Question: The column I'm interested in the dataframe looks like
'''
names=['nonsoluable water', 'water percentage 98% grade', 'special chemical with grade chlorine', 'name with value']
'''
There are other columns too. Those are just numbers/identifiers.
I need every row of the column to be checked if it has any value from the list:
'''
check_for_these = waters, grades, %, chemical
'''
If the column has any of those values from the list, I want it to flag the row in a new column.
I've tried this:
'''
df['names'].apply(lambda x: any([k in x for k in check_for_these]))
'''
but it raises errors/gives wrong output.
And the 'isin' function also raises errors:
'''
df['match'] = df["names"].isin(check_for_these)
print(df)
'''
I want the output to be like the image given below

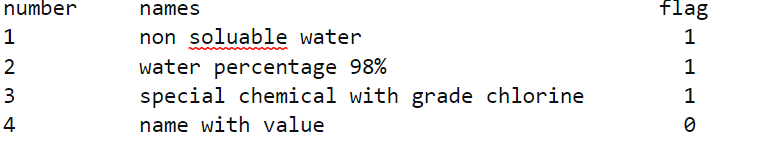
Answer: Try this:
'''
df['flag'] = df['names'].str.contains('|'.join(check_for_these), regex=True, case=False).astype(int)
'''